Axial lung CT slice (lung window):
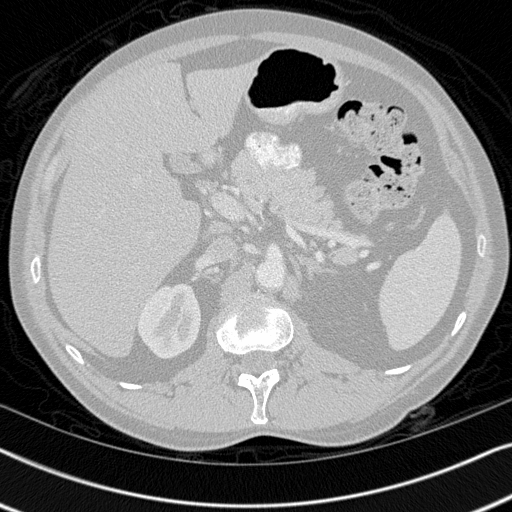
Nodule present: no